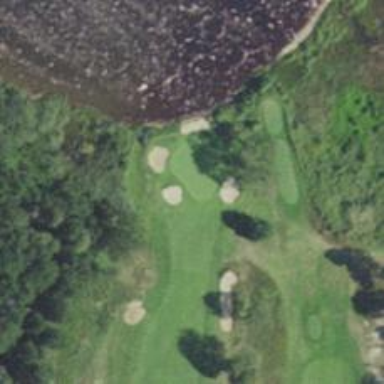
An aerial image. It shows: Golf hole.